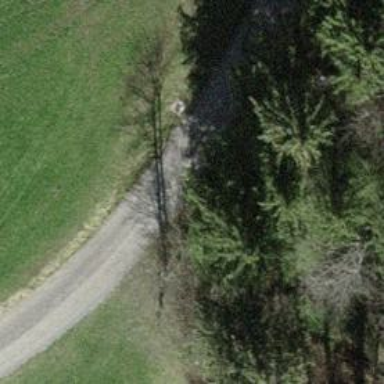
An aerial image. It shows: Gravel track.